Question: I am trying to read the content of sundry (in this case: 7) text files in a WPF C# application. Therefor, I use the following code, which has been edited:
'''
try
{
List<string> Verknupfung = new List<string>();
foreach (string Datei in Directory.GetFiles(V.PfadShortcuts, "*.txt"))
{
Verknupfung.AddRange(File.ReadAllLines(Datei, Encoding.UTF8));
}
for (int i = 0; i <= Verknupfung.Count - 1; i += 2)
{
Image Icon = new Image();
Icon.Source = new BitmapImage(new Uri(@"Images\Fugue Icons\document.png", UriKind.Relative));
Icon.Height = 16;
Icon.Width = 16;
Icon.Stretch = Stretch.None;
MenuItem MenuItem = new MenuItem();
MenuItem.Click += delegate { Process.Start(Verknupfung[1 + i]); };
MenuItem.Header = Verknupfung[0 + i];
MenuItem.Icon = Icon;
MenuItem.Padding = new Thickness(5);
MI_Verknupfungen.Items.Add(MenuItem);
}
}
'''
I have 7 text files. Each contains the following: LINE 1: Title (like "Google"; for the HEADER) & LINE 2: Process (like "<URL>.
However, I get this result (Sorry for hiding information, but it contains business matters):

So it seems to work. But unfortunately, when I click on one of them, I get the following error message:
German: "Der Index lag ausserhalb des Bereichs. Er muss nicht negativ und kleiner als die Auflistung sein. Parametername: index"
English: "Index was out of range. Must be non-negative and less than the size of the collection. Parameter name: index"
It works, when I change the following:
Before: 'MenuItem.Click += delegate { Process.Start(Verknupfung[1 + i]); };'
After: 'MenuItem.Click += new RoutedEventHandler(MenuItem_Click);'
'''
public void MenuItem_Click(object sender, RoutedEventArgs e)
{
for (int i = 0; i <= Verknupfung.Count - 1; i += 2)
{
Process.Start(Verknupfung[1 + i]);
}
}
'''
But now, when I click on one of the menu items, the application runs ALL processes (meaning all 7 "shortcuts" saved in my collection) - however, the error message disappeared.
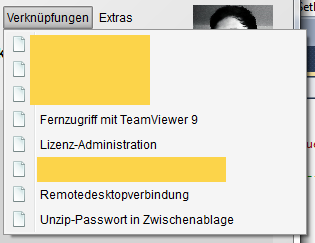
Answer: Problem fixed! ;)
The solution is to create a new var (tmp).
'''
for (int i = 0; i <= Verknupfung.Count - 1; i += 2)
{
Image Icon = new Image();
Icon.Source = new BitmapImage(new Uri(@"Images\Fugue Icons\document.png", UriKind.Relative));
Icon.Height = 16;
Icon.Width = 16;
Icon.Stretch = Stretch.None;
var tmp = i;
MenuItem MenuItem = new MenuItem();
MenuItem.Click += delegate { Process.Start(Verknupfung[1 + tmp]); };
MenuItem.Header = Verknupfung[0 + i];
MenuItem.Icon = Icon;
MenuItem.Padding = new Thickness(5);
MI_Verknupfungen.Items.Add(MenuItem);
}
'''